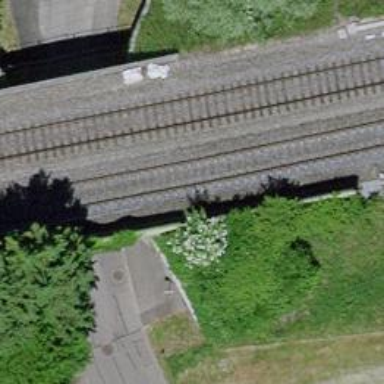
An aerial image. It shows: Bridge with single railway track electrified by contact line.